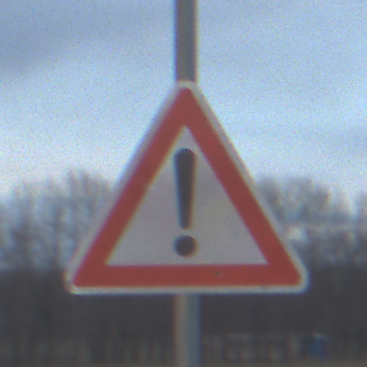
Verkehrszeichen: Gefahrenstelle
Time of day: SunriseSunset
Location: Outdoor (Nature)
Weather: PartlyCloudy
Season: NotSpecified
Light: Natural